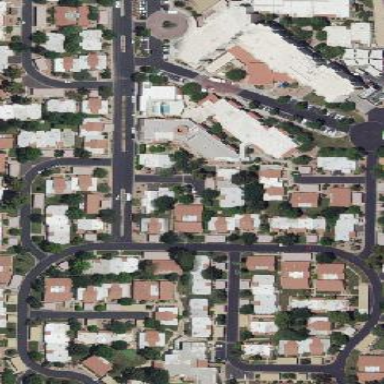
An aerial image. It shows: Residential area.